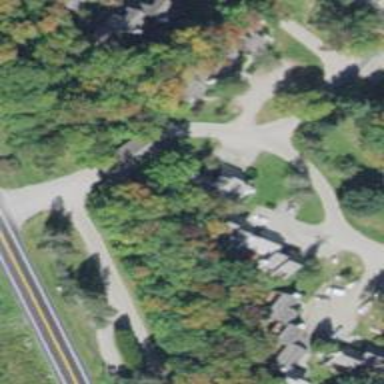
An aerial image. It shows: Covered bridge on residential road.